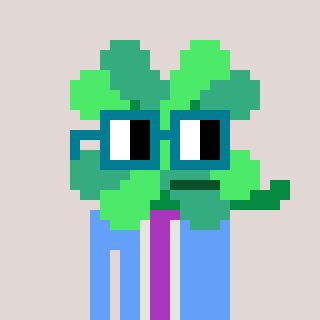
a pixel art character with square dark green glasses, a clover-shaped head and a blue-colored body on a warm background